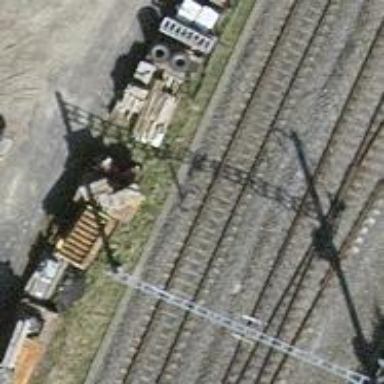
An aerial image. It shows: Railway track with contact line for electrification.